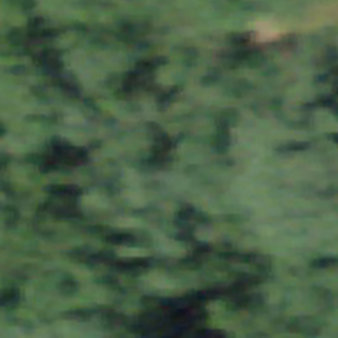
Label: other